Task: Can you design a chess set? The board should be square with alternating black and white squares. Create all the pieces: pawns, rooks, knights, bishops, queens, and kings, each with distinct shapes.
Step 820:
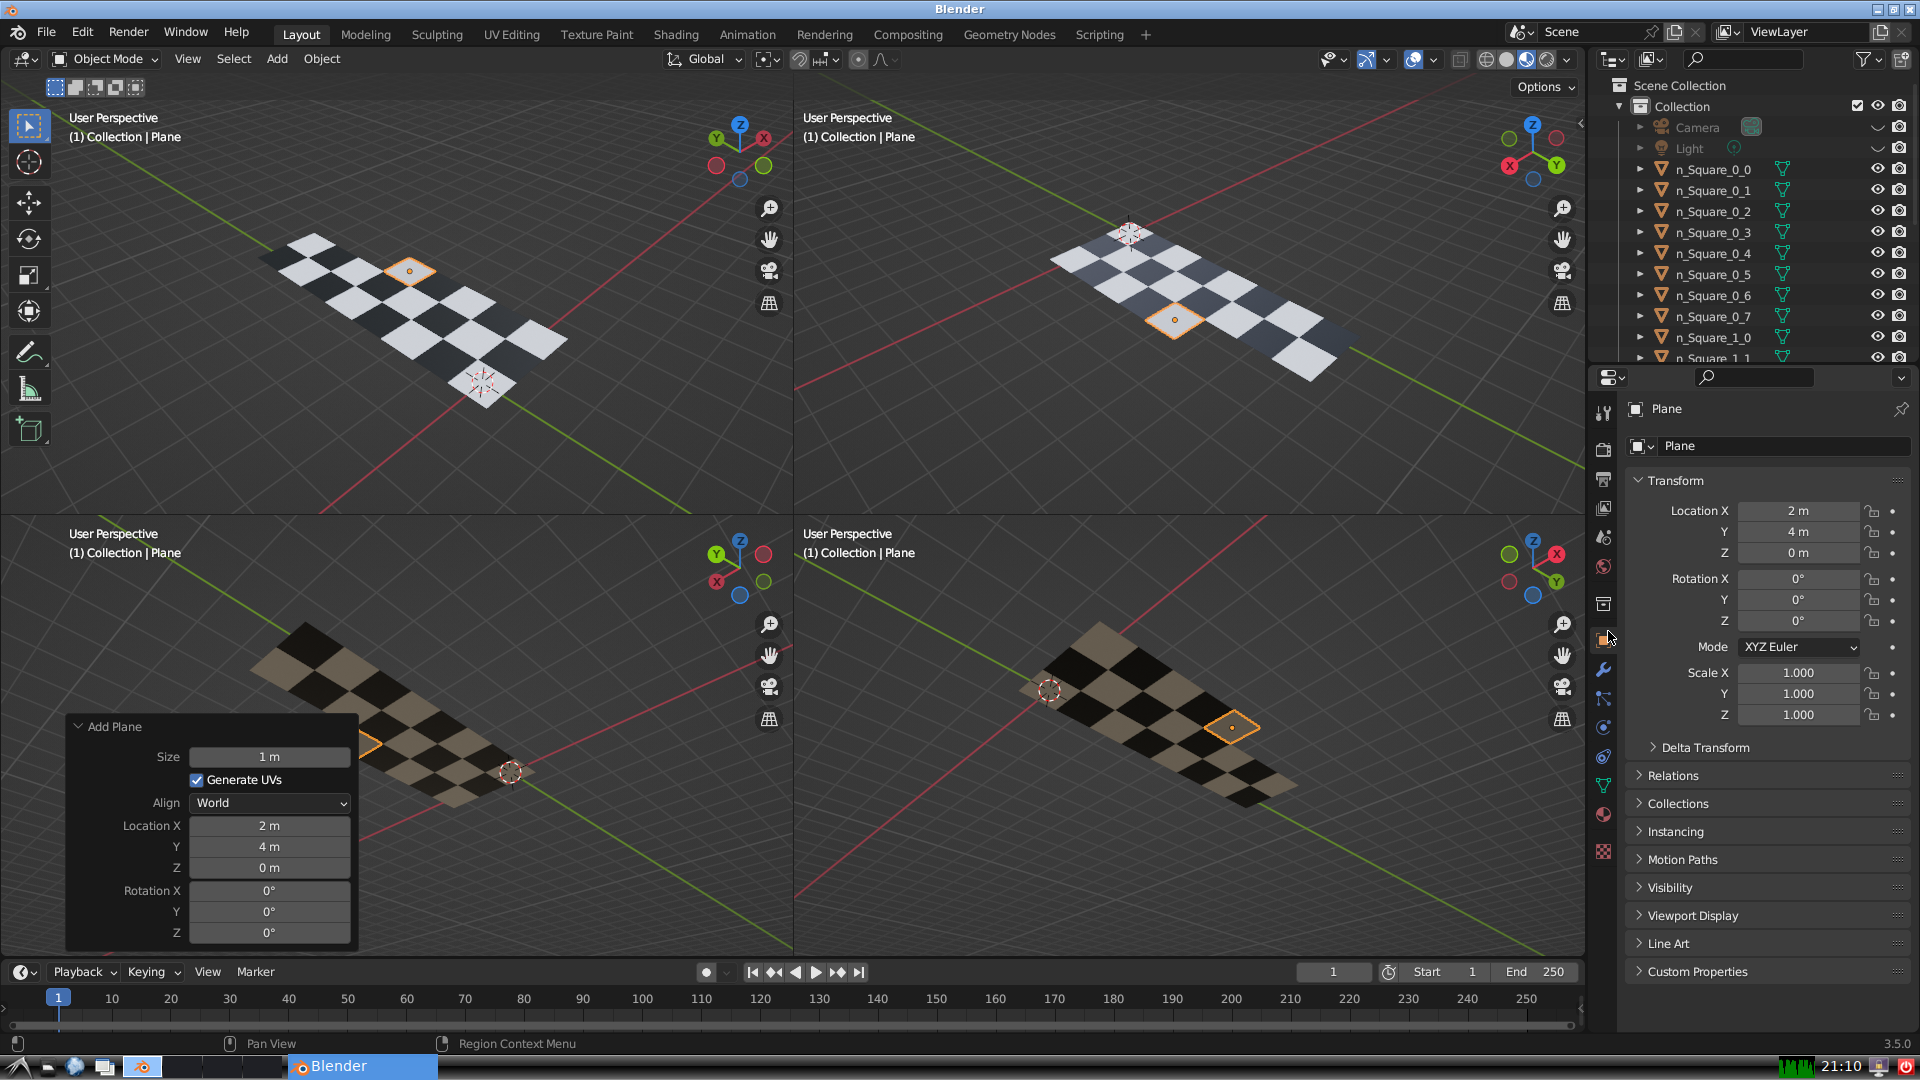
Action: {"mouse_move": [1732, 445]}